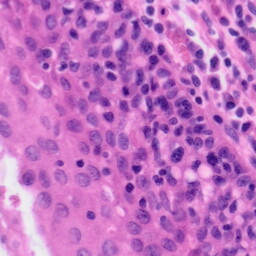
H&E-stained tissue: Tonsil